Interaction volume radius: 5 \u00c5
Interaction volume height: 15 \u00c5
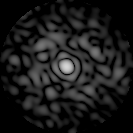
Disorder parameter: 0.8287